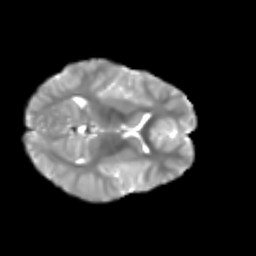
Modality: T2w
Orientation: axial
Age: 8
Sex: female
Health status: healthy